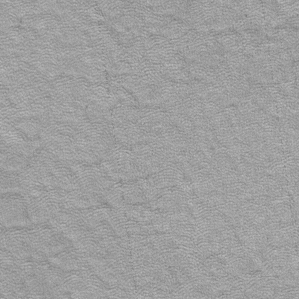
Label: frost